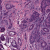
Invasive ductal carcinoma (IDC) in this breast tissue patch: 1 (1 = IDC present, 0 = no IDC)